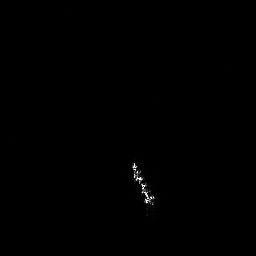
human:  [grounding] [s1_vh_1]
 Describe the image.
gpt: In the satellite image, there is  <ref>1 medium ship </ref> <box>[[50, 61, 60, 84, 0]]</box> located at bottom.